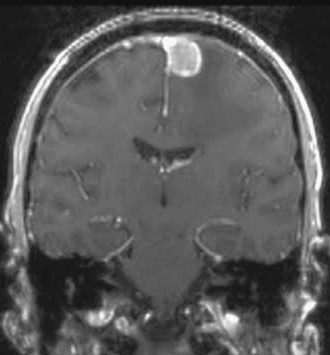
Label: meningioma